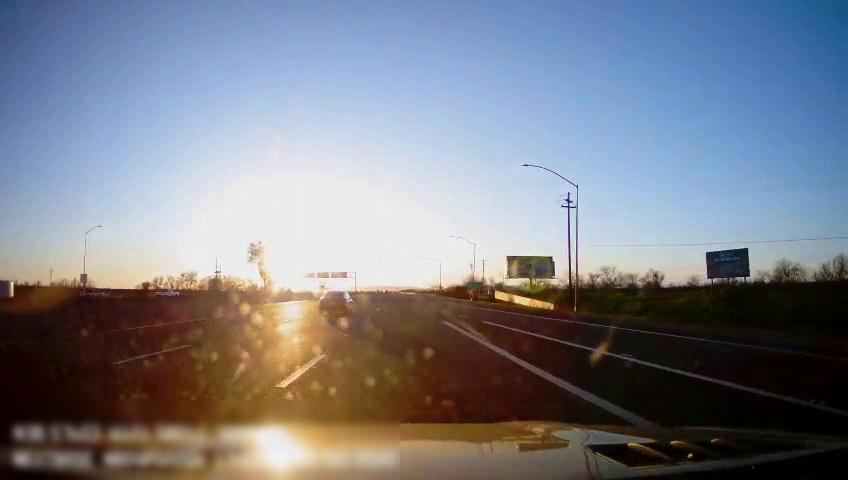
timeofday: Day
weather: Sunny
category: Drivable Space
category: Vehicles | Car
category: Vehicles | Car
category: Vehicles | Truck
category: Lanes | Alternate Lane
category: Lanes | Current Lane
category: Lanes | Current Lane
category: Lanes | Current Lane
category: Lanes | Current Lane
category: Lanes | Alternate Lane
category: Traffic | Signs